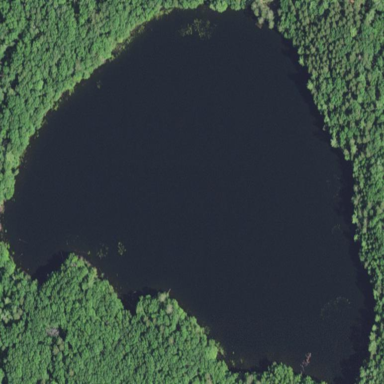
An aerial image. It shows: Lake with natural water.